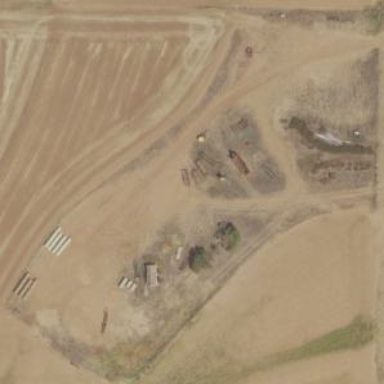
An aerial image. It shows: Farmyard area.